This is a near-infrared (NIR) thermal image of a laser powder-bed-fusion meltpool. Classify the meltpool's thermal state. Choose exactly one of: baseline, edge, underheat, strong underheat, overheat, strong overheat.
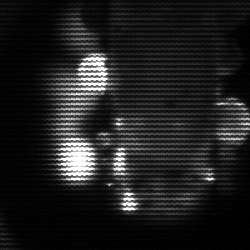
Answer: strong underheat